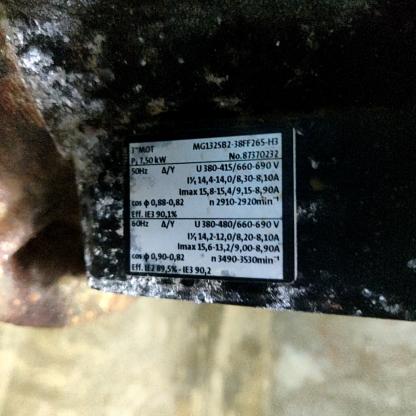
Klasa: tabliczka-znamionowa